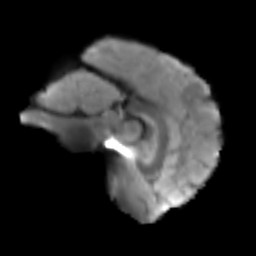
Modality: T2w
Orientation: sagittal
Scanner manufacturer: siemens
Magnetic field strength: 3 T
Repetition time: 3.6 s
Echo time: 0.092 s